Question: This is what the graph is currently looking like:

This is some of the datatable i am getting data from:
'''
CountElem userid AddedDate
1433 1 2012-10-08
1327 1 2012-10-09
1514 1 2012-10-10
793 1 2012-10-11
219 6 2012-08-12
249 6 2012-08-13
289 6 2012-08-14
319 6 2012-08-15
233 6 2012-08-16
'''
What happens is that it draws all CountElem and AddedDate for all userids in one series, instead of drawing for each CountElem and AddedDate for each userid in it's own series.
This is my code:
'''
mainChart.DataSource = dataTable;
foreach (DataRow dataRow in users.Rows)
{
Series s = new Series("Userid_" + dataRow["userid"]);
s.ChartType = SeriesChartType.Spline;
if (colors.Length == i)
i = 0;
s.Color = colors[i];
s.XValueMember = "AddedDate";
s.YValueMembers = "CountElements";
mainChart.Series.Add(s);
i++;
}
'''
The problem i that i cant figure out how to "split" the series. It draws all data in each series, which then produces the lines between each start and stop of the series.
Is there a way to define that each series only draws for one userid?
I feel like providing one datatable per series. But i can not find out how this would be done, and i do not believe this the way it is designed to work...
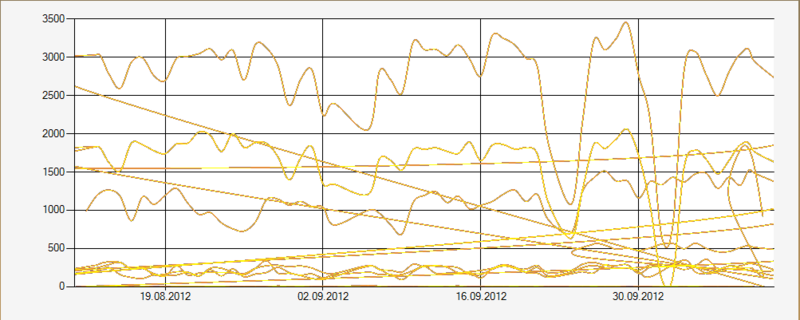
Answer: You may try binding your series with filtered DataRow sets, something like this (not tested, sorry for any syntax error) :
'''
foreach (DataRow dataRow in users.Rows)
{
Series s = new Series("Userid_" + dataRow["userid"]);
s.ChartType = SeriesChartType.Spline;
s.Color = colors[i % colors.Count()];
var userRows = dataTable.Rows.Cast<DataRow>().Select(r=>r["userid"]==dataRow["userid"]).ToArray();
s.Points.DataBindXY(userRows,"AddedDate",userRows,"CountElements");
mainChart.Series.Add(s);
i++;
}
'''
Anyway, be aware that, unless all your series are aligned (ie : share exactly the same set of x values), the chart engine will completely mess-up with missing x values. You may have have to fill missing x values with empty points.
Hope this will help